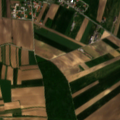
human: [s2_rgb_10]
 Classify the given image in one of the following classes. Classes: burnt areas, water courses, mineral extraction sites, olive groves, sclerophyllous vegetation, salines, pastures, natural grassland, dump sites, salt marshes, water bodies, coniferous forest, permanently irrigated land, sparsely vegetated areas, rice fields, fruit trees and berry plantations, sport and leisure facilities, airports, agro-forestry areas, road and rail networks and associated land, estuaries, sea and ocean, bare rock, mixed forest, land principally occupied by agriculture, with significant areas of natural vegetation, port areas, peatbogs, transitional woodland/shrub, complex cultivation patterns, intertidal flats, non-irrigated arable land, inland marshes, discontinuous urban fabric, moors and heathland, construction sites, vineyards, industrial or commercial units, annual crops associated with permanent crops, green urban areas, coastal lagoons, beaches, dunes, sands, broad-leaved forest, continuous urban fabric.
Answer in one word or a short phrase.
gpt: discontinuous urban fabric, non-irrigated arable land, vineyards, complex cultivation patterns, land principally occupied by agriculture, with significant areas of natural vegetation